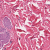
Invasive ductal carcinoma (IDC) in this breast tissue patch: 0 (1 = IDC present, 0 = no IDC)